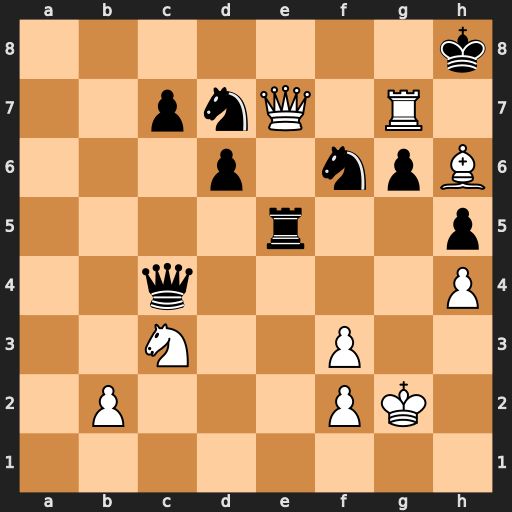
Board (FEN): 7k/2pnQ1R1/3p1npB/4r2p/2q4P/2N2P2/1P3PK1/8
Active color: w
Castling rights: -
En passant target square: -
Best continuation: Rh7+ Nxh7 Qg7#